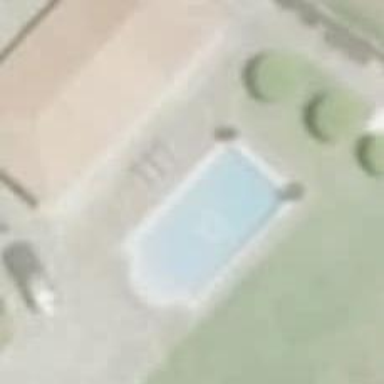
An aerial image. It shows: Swimming pool located in leisure land.